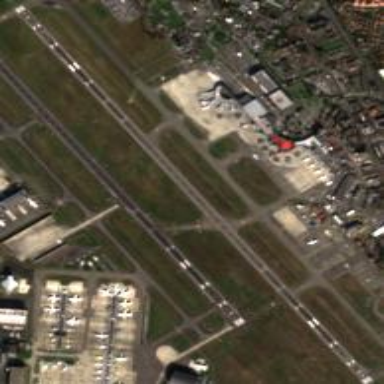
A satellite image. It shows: Asphalt runway at airport.